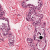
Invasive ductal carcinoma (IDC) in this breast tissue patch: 0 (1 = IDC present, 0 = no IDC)